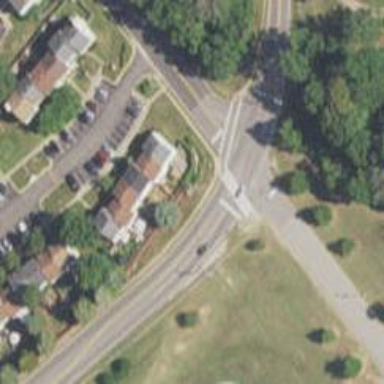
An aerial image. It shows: Marked road crossing.